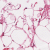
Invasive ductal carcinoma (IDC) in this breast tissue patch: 0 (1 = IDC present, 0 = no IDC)